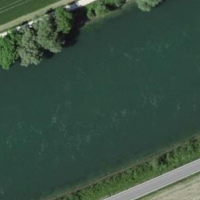
EUNIS habitat code: 15
Species observed at this site:
Juglans regia